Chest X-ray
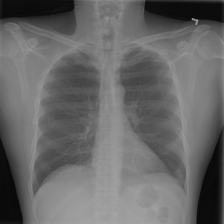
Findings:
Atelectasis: negative
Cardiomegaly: negative
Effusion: negative
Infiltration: negative
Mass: negative
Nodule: negative
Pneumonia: negative
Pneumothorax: negative
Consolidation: negative
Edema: negative
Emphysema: negative
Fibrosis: negative
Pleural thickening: negative
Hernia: negative